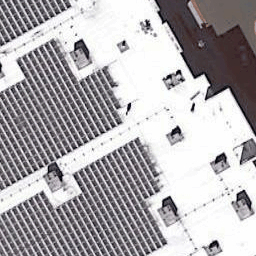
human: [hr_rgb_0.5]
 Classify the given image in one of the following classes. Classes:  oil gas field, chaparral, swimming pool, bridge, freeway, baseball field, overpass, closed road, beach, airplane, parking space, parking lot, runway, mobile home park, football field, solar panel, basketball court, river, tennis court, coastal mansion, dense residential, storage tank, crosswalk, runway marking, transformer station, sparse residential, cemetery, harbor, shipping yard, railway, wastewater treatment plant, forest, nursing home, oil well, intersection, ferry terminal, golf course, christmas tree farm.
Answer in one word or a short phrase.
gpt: solar panel